Field crop: maize
Growth stage: 2
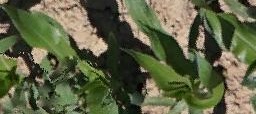
Species: maize